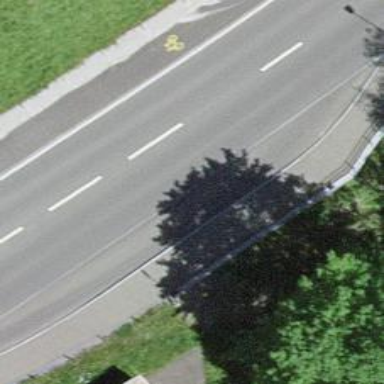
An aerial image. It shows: Bus stop with platform for public transport.